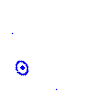
Particle: kaon